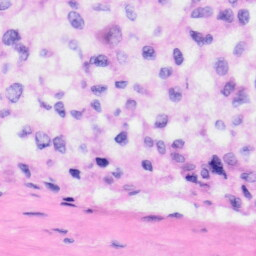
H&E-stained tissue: Liver